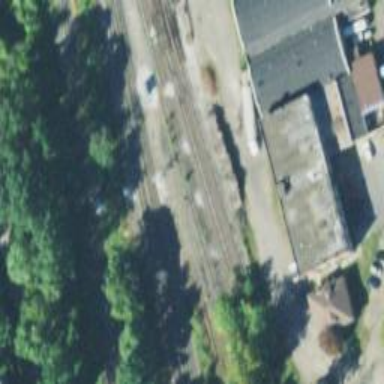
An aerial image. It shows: Railway signal.